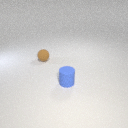
small blue rubber cylinder in front of small brown rubber sphere